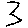
Label: zigzag